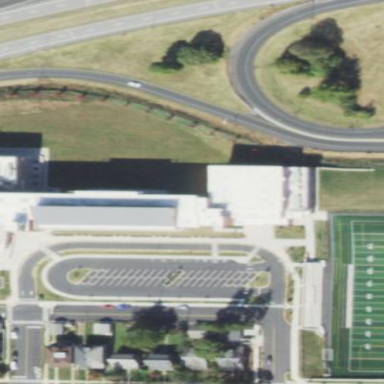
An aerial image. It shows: School building.